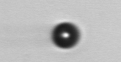
Label: bead